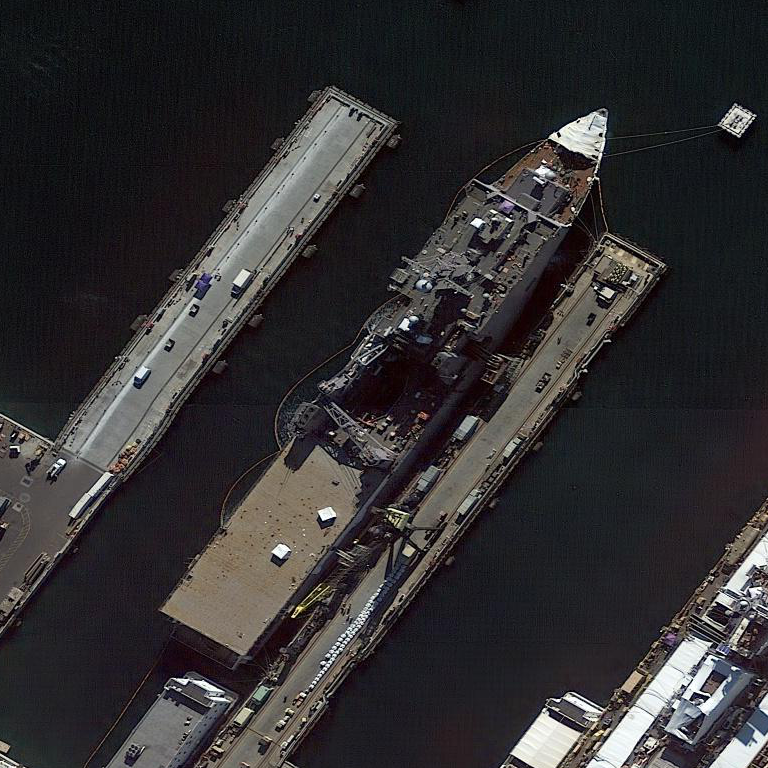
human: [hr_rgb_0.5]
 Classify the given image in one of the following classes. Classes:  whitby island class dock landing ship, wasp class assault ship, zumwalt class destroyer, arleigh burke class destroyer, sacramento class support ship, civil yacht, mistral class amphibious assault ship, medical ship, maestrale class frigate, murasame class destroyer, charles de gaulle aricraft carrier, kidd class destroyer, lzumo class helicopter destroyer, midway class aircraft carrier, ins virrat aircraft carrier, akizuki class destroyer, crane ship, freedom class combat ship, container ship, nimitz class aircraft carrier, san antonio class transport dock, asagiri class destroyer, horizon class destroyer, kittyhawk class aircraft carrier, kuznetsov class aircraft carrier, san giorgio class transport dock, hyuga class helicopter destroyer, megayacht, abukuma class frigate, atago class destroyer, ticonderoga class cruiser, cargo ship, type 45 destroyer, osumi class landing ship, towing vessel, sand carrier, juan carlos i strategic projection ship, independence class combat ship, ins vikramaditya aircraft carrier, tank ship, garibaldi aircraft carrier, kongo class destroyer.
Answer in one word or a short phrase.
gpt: Whitby Island class dock landing ship